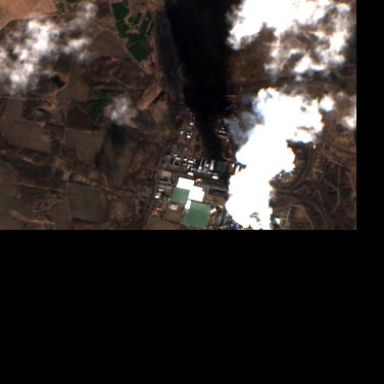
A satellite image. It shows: Industrial area with coal power plant.